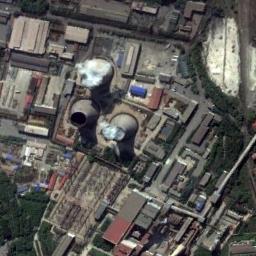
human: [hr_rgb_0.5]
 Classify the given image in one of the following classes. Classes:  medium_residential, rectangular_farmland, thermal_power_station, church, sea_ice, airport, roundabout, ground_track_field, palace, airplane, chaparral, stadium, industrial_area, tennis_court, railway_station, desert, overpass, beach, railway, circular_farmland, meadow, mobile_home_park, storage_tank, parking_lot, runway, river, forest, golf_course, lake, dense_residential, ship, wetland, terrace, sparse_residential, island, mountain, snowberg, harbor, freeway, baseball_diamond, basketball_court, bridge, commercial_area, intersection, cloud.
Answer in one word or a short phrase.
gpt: thermal_power_station